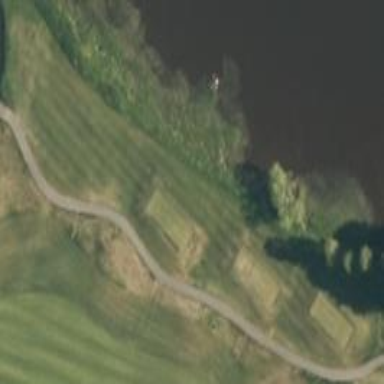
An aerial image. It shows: Rough grassy area used for golf.